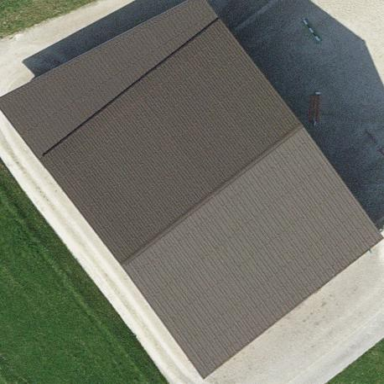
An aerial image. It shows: Equestrian shed.